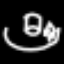
Label: square